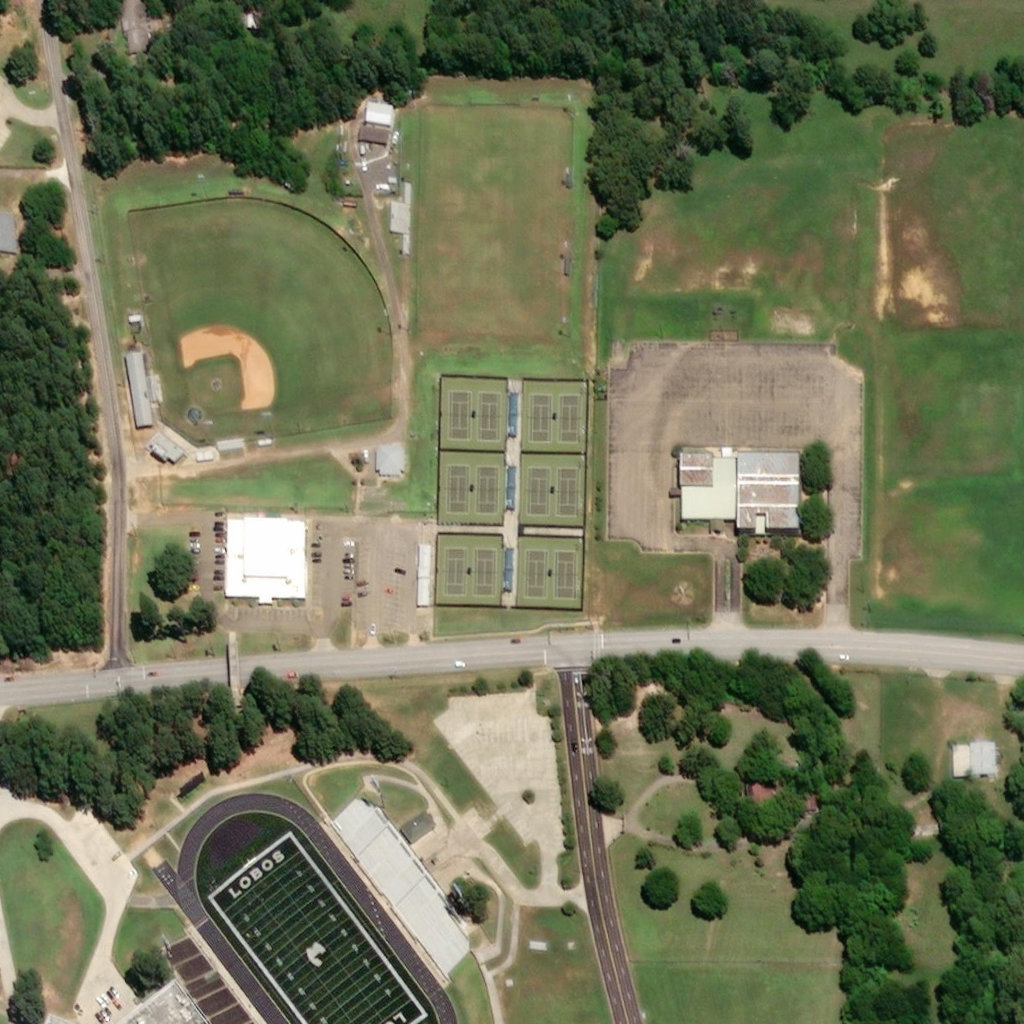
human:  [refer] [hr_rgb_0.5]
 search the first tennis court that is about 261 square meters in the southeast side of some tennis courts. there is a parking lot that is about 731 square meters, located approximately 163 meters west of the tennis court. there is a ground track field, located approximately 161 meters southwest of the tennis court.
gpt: <box>[[53, 53, 56, 58, 0]]</box>

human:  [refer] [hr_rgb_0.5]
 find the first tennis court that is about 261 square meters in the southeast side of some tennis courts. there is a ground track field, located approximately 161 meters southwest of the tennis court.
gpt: <box>[[53, 53, 56, 58, 0]]</box>